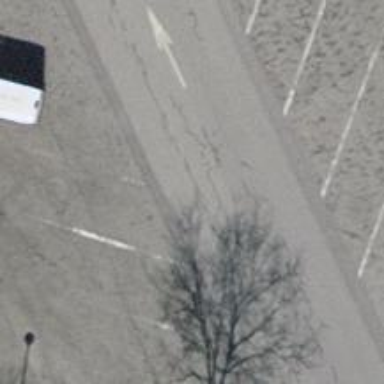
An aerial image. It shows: Bollard barrier.